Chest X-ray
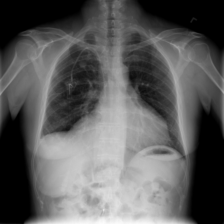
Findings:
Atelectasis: positive
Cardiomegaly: negative
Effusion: negative
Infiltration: positive
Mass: negative
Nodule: negative
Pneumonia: negative
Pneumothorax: negative
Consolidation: negative
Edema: negative
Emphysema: negative
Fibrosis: negative
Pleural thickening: negative
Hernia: negative